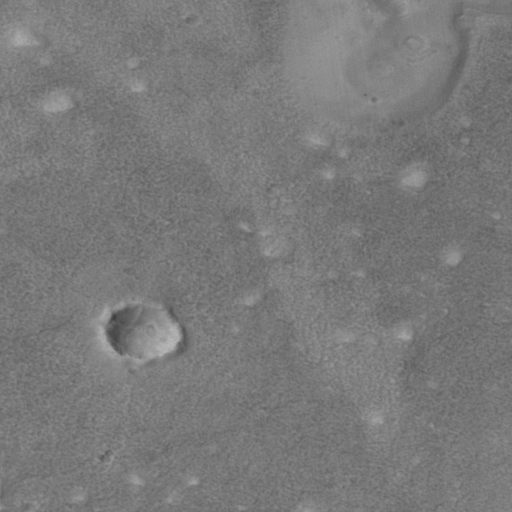
Classes present: Background, Cone